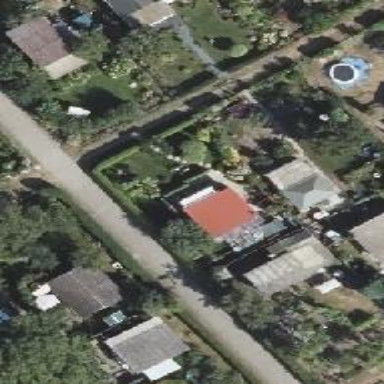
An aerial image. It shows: Plot in the allotments.